Brain MRI, t2w sequence, axial 2D slice.
Patient: age 51, sex F, weight 95 kg, height 1.95 m
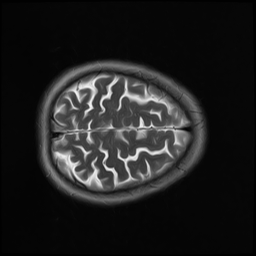